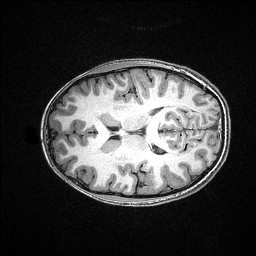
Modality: T1w
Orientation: axial
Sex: female
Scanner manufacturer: siemens
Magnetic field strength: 3 T
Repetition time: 2.3 s
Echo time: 0.00336 s